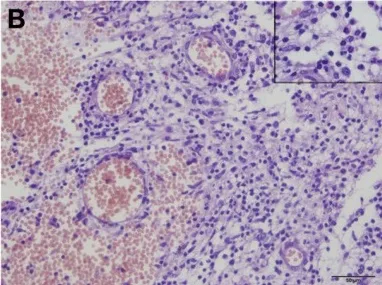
Histological analysis of CSF-470 vaccination site biopsy from patient #1. Hematoxylin-Eosin stained sections were examined by optical microscopy (Olympus BX40, Tokyo, Japan); pictures were acquired with Olympus Digital Camera DP72 and analyzed with Image J software. (C) Zone (III) showing dense nested structures with a polynuclear cell (inset). ; 50 mum.
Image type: pathology (h&e)